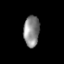
Tissue: lung
Cell type: Epithelial cells
Senescence score: 0.1652
Nuclear area (px): 480
Mean DAPI intensity: 135.994